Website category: university
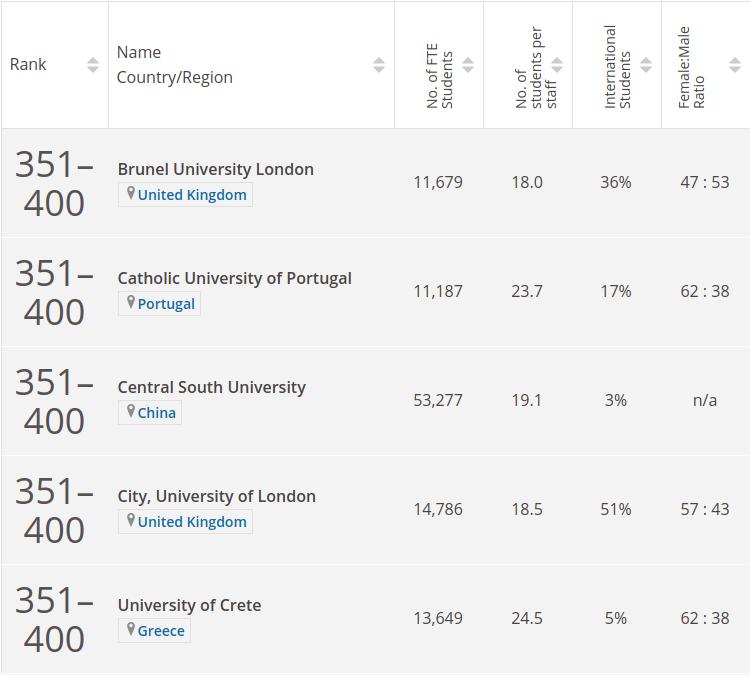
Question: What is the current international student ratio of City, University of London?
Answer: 51%

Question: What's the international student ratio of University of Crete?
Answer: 5%

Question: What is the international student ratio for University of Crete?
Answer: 5%

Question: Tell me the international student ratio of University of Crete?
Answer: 5%

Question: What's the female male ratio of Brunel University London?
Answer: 47 : 53

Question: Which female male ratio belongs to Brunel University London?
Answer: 47 : 53

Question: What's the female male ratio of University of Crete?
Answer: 62 : 38

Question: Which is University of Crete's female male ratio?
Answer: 62 : 38

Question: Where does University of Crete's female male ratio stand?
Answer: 62 : 38

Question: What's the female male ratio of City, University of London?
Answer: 57 : 43

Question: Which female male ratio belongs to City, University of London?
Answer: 57 : 43

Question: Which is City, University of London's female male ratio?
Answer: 57 : 43

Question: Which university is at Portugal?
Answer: Catholic University of Portugal

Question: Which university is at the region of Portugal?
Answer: Catholic University of Portugal

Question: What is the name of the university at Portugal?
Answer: Catholic University of Portugal

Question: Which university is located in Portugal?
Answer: Catholic University of Portugal

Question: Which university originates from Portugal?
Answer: Catholic University of Portugal

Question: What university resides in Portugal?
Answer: Catholic University of Portugal

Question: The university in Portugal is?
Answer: Catholic University of Portugal

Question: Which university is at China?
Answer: Central South University

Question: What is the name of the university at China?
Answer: Central South University

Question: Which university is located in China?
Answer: Central South University

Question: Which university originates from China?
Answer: Central South University

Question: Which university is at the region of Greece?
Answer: University of Crete

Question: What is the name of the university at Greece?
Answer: University of Crete

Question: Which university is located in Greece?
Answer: University of Crete

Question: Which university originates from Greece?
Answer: University of Crete

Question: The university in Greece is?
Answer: University of Crete

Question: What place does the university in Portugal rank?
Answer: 351400

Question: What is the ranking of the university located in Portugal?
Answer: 351400

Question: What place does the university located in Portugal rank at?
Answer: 351400

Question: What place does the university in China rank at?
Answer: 351400

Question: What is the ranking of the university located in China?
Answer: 351400

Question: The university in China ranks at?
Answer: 351400

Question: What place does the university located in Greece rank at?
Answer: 351400

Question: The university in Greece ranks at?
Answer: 351400